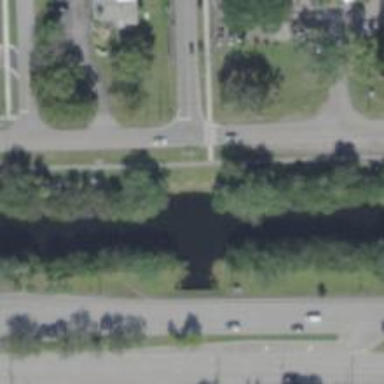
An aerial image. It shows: Canal.